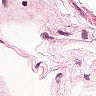
Metastatic tissue present: no